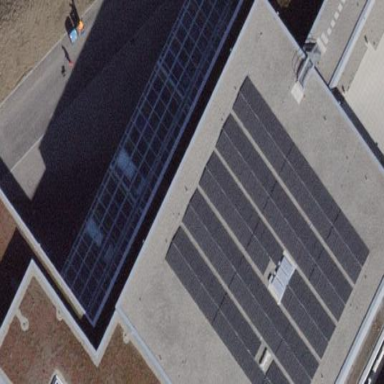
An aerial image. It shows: Solar power generator.